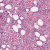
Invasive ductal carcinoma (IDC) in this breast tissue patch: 1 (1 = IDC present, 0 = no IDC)